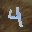
Label: 4